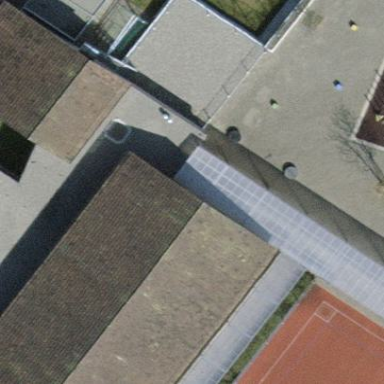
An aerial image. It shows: School building.